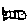
Label: fish